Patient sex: F
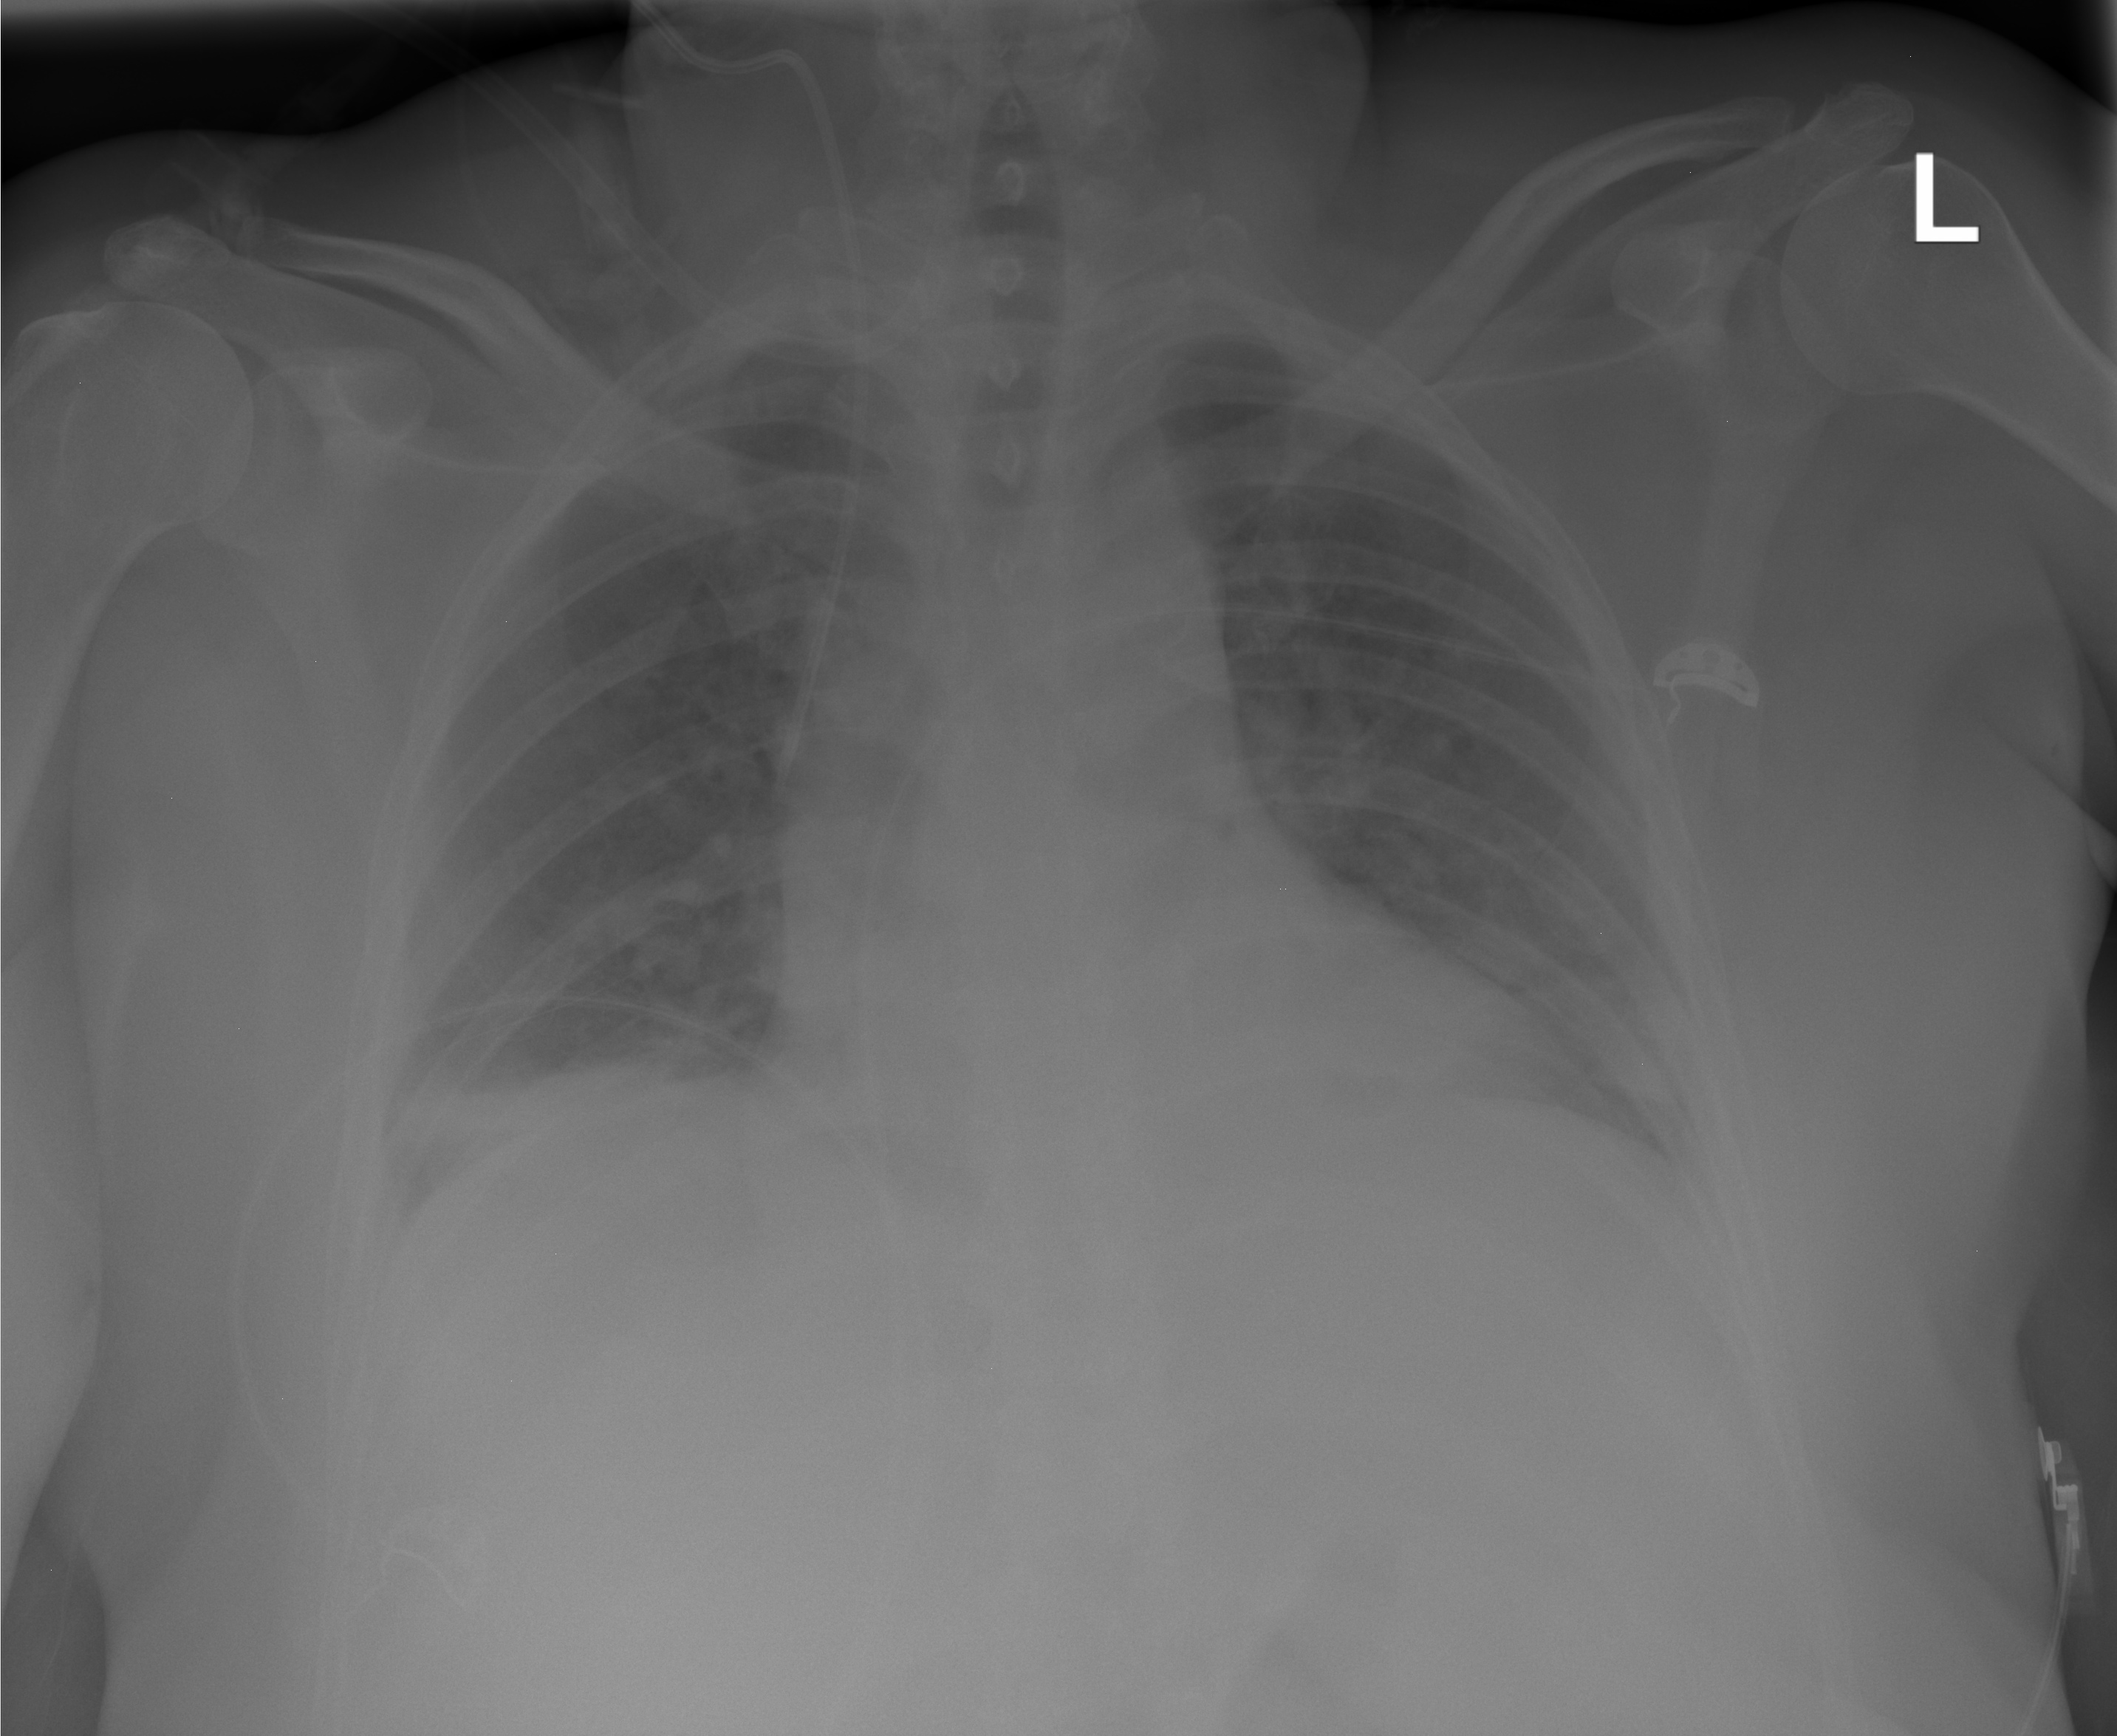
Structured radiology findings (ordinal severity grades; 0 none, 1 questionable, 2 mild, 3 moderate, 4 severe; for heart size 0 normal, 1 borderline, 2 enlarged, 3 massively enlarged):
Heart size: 0
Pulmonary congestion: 0
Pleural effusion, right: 0
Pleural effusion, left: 0
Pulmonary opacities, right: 0
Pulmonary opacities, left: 0
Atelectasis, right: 2
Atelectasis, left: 0